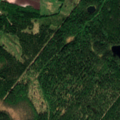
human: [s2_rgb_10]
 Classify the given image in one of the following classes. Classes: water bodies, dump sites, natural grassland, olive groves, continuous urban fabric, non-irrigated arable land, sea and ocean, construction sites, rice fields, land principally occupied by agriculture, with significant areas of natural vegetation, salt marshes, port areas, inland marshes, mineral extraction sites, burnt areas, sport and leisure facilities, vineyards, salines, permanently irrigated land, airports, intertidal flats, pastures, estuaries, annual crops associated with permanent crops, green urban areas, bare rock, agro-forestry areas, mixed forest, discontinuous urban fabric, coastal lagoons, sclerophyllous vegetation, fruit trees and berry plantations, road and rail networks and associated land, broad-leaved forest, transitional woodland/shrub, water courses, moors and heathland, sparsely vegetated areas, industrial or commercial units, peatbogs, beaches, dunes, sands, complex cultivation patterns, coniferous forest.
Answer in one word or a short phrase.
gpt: non-irrigated arable land, mixed forest, transitional woodland/shrub